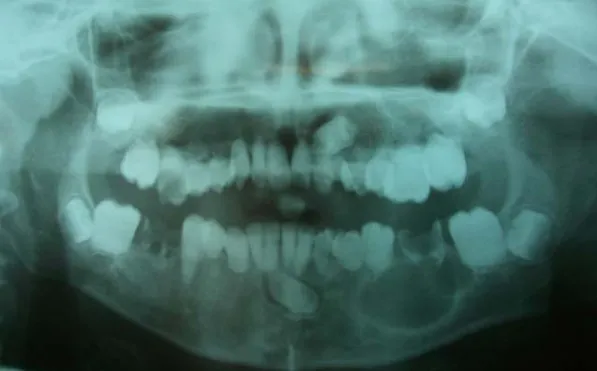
Panoramic radiography before treatment.
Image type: radiology (x_ray)